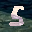
Label: 5